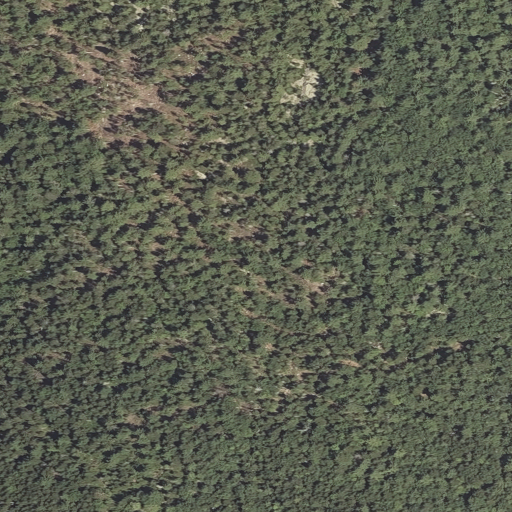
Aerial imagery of mountain in Maine named Montgomery Mountain containing evergreen forest, mixed forest, and deciduous forest